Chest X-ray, AP view. Patient: 59 years old, sex F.
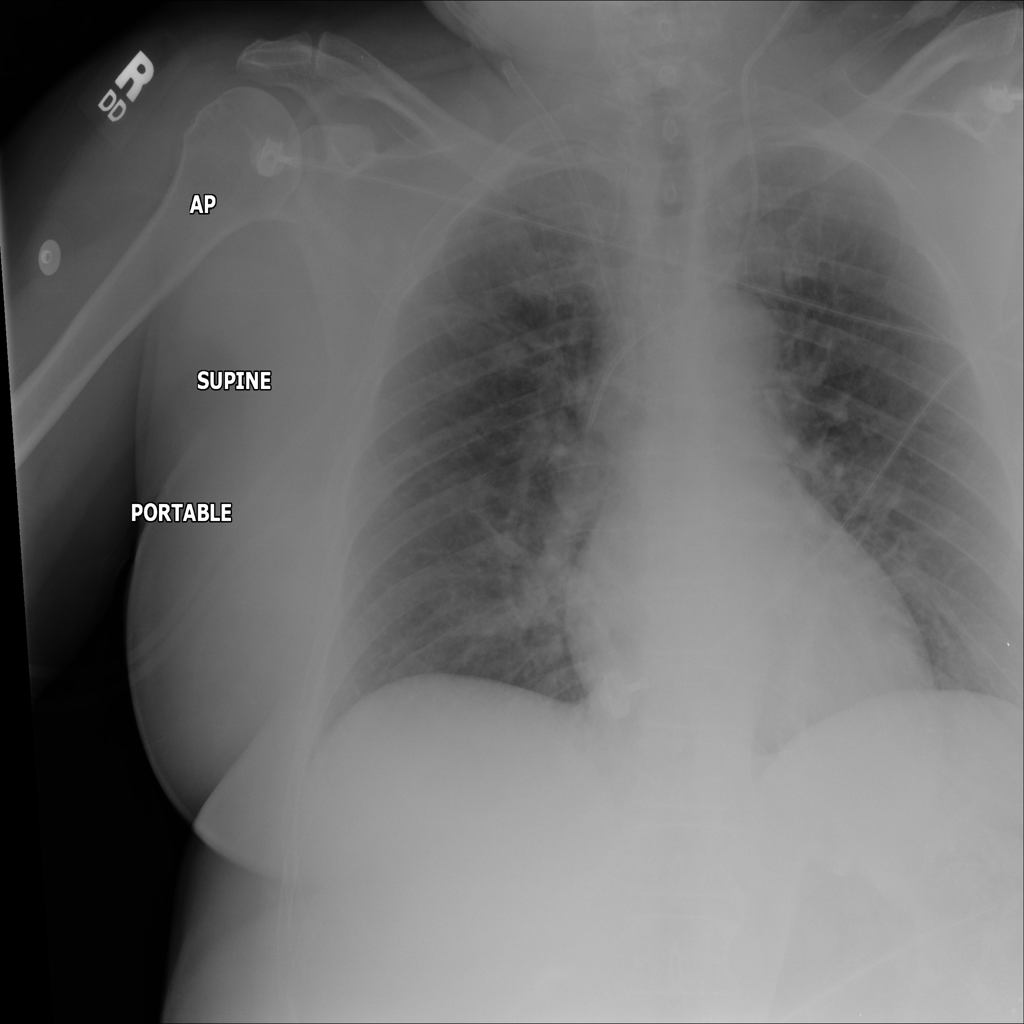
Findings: Infiltration